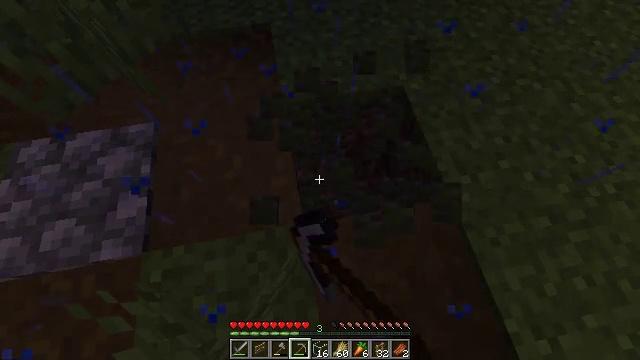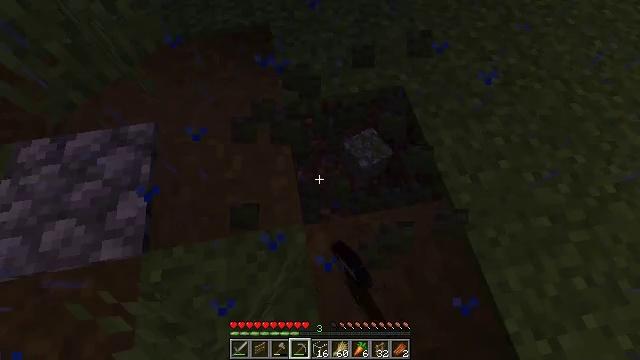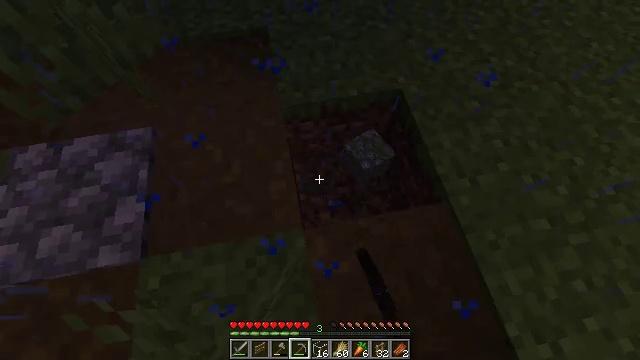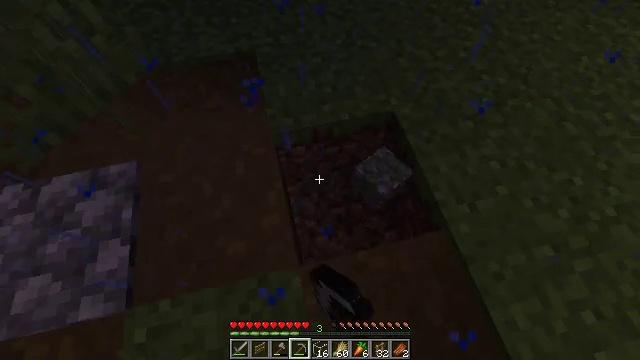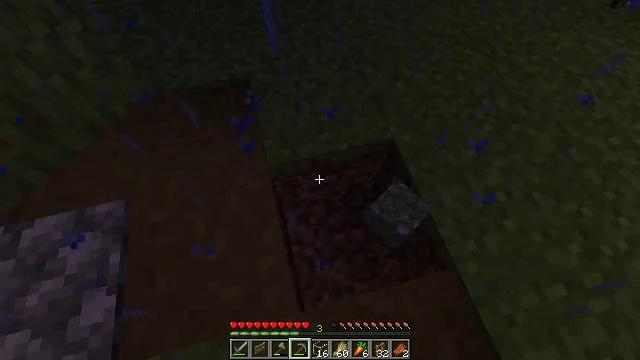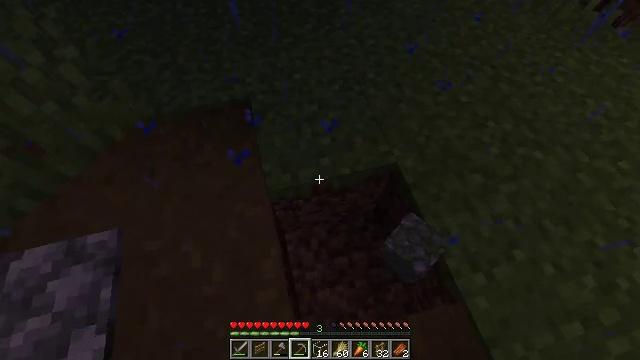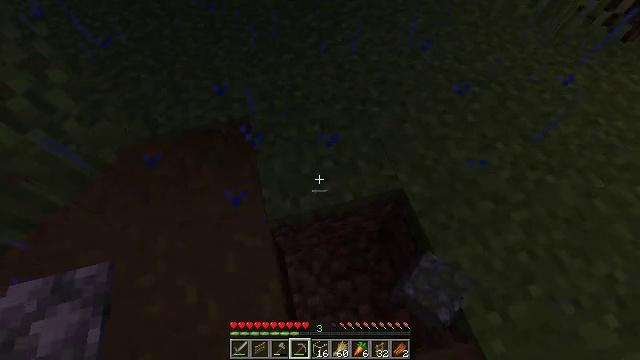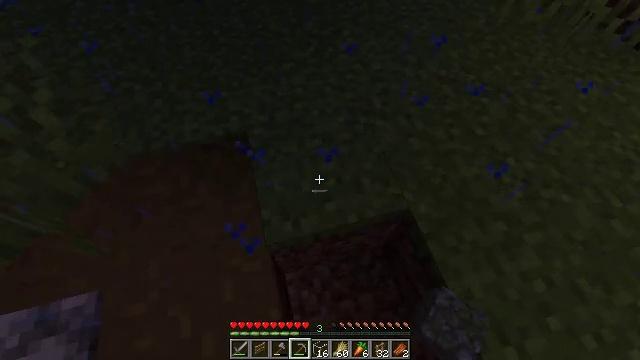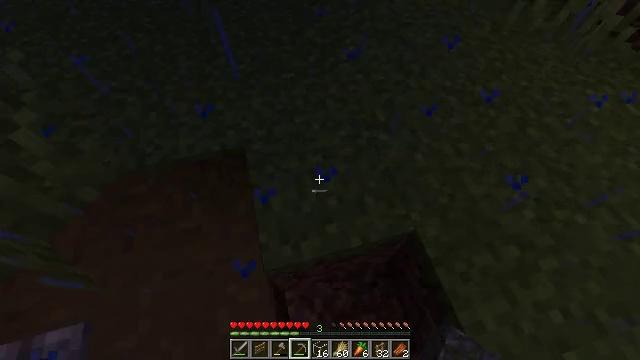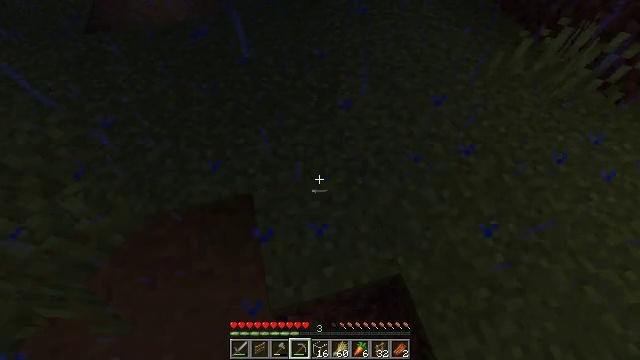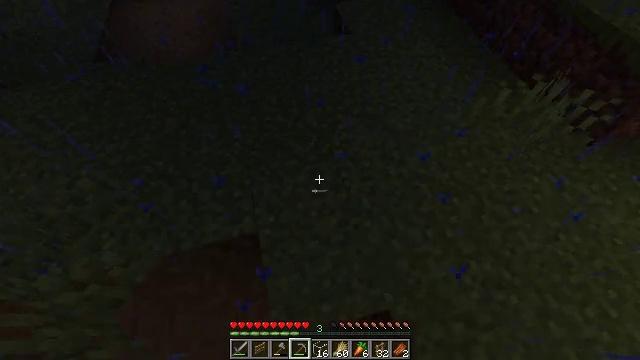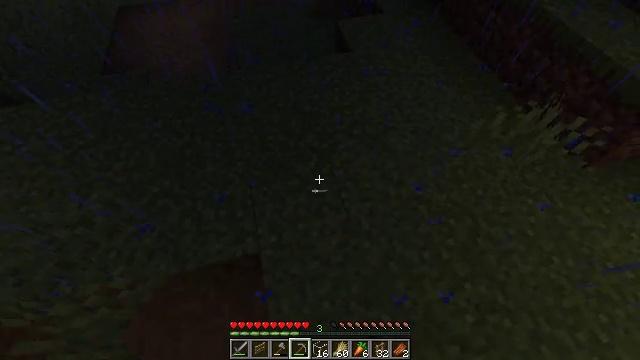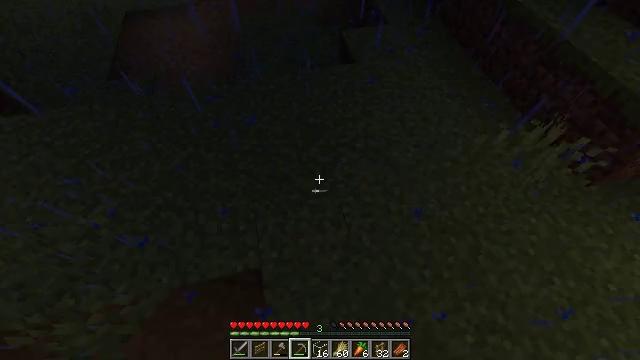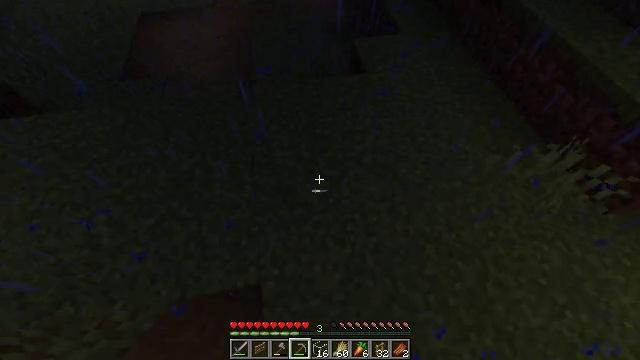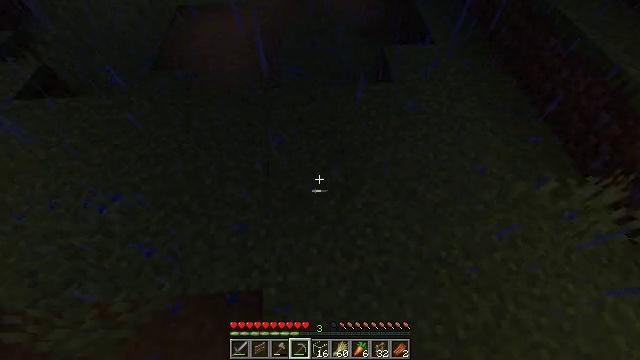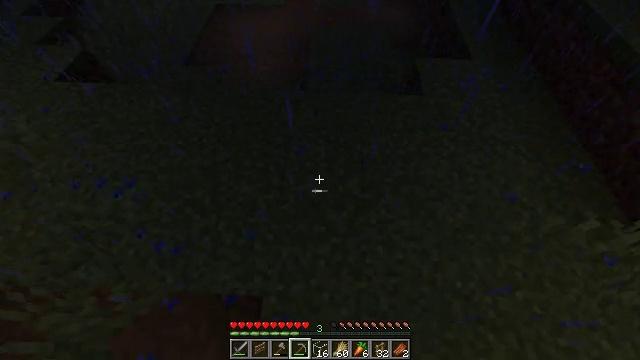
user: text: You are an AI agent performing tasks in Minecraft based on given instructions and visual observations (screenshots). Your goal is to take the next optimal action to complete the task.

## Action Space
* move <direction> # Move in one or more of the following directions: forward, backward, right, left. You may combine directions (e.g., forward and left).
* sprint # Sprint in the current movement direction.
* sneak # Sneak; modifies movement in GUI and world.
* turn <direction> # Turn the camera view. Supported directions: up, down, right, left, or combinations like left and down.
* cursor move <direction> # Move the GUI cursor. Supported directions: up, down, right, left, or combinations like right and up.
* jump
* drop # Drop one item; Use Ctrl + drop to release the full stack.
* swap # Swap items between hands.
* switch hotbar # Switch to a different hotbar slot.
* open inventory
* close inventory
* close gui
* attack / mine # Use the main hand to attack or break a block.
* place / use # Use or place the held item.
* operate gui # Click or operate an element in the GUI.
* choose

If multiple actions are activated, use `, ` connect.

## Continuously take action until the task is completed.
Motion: motion action
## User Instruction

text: Remove the grass path from the ground.
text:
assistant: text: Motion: attack / mine
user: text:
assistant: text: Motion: move forward, attack / mine
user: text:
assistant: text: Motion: move forward, turn right and up, attack / mine
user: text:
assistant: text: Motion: move forward, turn right and up, attack / mine
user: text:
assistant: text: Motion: move forward, turn up, attack / mine
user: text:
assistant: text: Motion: move forward
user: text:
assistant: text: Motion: move forward
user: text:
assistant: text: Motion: move forward, jump
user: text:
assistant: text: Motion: move forward, jump
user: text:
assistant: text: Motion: move forward, jump
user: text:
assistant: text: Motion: move forward, jump
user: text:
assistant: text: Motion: move forward, turn left
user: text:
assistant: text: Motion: move forward, turn left
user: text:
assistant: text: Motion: turn left
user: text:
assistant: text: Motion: turn left and up
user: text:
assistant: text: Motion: turn left and up
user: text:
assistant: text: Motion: turn left and up
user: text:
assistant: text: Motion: turn left and up
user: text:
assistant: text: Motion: turn left and up
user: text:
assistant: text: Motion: turn left and up
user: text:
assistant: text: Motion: turn left
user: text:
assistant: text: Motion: turn left
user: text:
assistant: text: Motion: move forward, turn left and up
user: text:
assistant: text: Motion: move forward, turn left and up
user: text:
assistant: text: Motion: move forward, turn left and up
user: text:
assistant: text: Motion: move forward, turn left and up
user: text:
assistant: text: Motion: move forward, turn left
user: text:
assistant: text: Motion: move forward, turn left
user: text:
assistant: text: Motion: move forward
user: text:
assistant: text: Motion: move forward